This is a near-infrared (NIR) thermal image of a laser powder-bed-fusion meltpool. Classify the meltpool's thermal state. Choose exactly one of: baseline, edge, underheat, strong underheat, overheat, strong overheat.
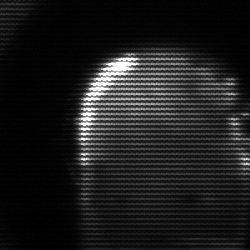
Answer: baseline